Question: I'm trying to build a dynamic filled table. I've got that, but my problem is that the added cells doesn't match the width of the header-cols.

How can I achieve this?
layout.xml
'''
<?xml version="1.0" encoding="utf-8"?>
<ScrollView xmlns:android="http://schemas.android.com/apk/res/android"
android:layout_width="fill_parent"
android:layout_height="fill_parent"
android:layout_alignParentLeft="true"
android:layout_alignParentTop="true"
android:orientation="horizontal" >
<RelativeLayout
android:layout_width="fill_parent"
android:layout_height="wrap_content"
android:orientation="vertical" >
<TextView
android:id="@+id/txtError"
android:layout_width="fill_parent"
android:layout_height="fill_parent"
android:layout_alignParentTop="true"
android:layout_centerHorizontal="true"
android:gravity="center"
android:textSize="25sp" />
<TableLayout
android:id="@+id/timelineTable"
android:layout_width="fill_parent"
android:layout_height="wrap_content"
android:layout_below="@id/txtError"
android:layout_centerHorizontal="true"
android:layout_marginTop="5dp"
android:background="#000000" >
<TableRow
android:layout_width="fill_parent"
android:layout_height="wrap_content"
android:layout_margin="0.5dp"
android:background="@android:color/black"
android:textAlignment="center" >
<TextView
android:id="@+id/txtHeaderDate"
android:layout_width="0dp"
android:layout_height="wrap_content"
android:layout_weight=".20"
android:background="@drawable/cell_shape"
android:gravity="center"
android:padding="5dp"
android:text="@string/TimelineHeaderDate"
android:textSize="20sp"
android:textStyle="bold" />
<TextView
android:id="@+id/txtHeaderType"
android:layout_width="0dp"
android:layout_height="wrap_content"
android:layout_weight=".20"
android:background="@drawable/cell_shape"
android:gravity="center"
android:padding="5dp"
android:text="@string/TimelineHeaderType"
android:textSize="20sp"
android:textStyle="bold" />
<TextView
android:id="@+id/txtHeaderValue"
android:layout_width="0dp"
android:layout_height="wrap_content"
android:layout_weight=".20"
android:background="@drawable/cell_shape"
android:gravity="center"
android:padding="5dp"
android:text="@string/TimelineHeaderValue"
android:textSize="20sp"
android:textStyle="bold" />
<TextView
android:id="@+id/txtHeaderUnit"
android:layout_width="0dp"
android:layout_height="wrap_content"
android:layout_weight=".15"
android:background="@drawable/cell_shape"
android:gravity="center"
android:padding="5dp"
android:text="@string/TimelineHeaderUnit"
android:textSize="20sp"
android:textStyle="bold" />
<TextView
android:id="@+id/txtHeaderComment"
android:layout_width="0dp"
android:layout_height="wrap_content"
android:layout_weight=".25"
android:background="@drawable/cell_shape"
android:gravity="center"
android:padding="5dp"
android:text="@string/TimelineHeaderComment"
android:textSize="20sp"
android:textStyle="bold" />
</TableRow>
</TableLayout>
</RelativeLayout>
</ScrollView>
'''
Dynamic adding:
'''
private void printTimeline() {
Log.d(CLASSTAG, "printTimeline");
TableLayout timelineTable = (TableLayout) ParentActivity.findViewById(R.id.timelineTable);
Log.d(CLASSTAG, "we have: " + this.timelineEvents.size() + " events to add");
for (PlantEvent event : this.timelineEvents) {
TableRow tr = new TableRow(ParentActivity);
LayoutParams lp = new LayoutParams(LayoutParams.MATCH_PARENT, LayoutParams.MATCH_PARENT);
tr.setLayoutParams(lp);
for (int j = 1; j <= 5; j++) {
String text = "";
switch (j) {
case 1:
text = TimeHelper.convertTime(event.getDate().getTime());
break;
case 2:
text = event.getType();
break;
case 3:
text = (event.getDetails().get("Value") != null) ? event
.getDetails().get("Value") : "";
break;
case 4:
text = (event.getDetails().get("Unit") != null) ? event
.getDetails().get("Unit") : "";
break;
case 5:
text = (event.getDetails().get("comment") != null) ? event
.getDetails().get("comment") : "";
break;
}
TextView txtField = new TextView(ParentActivity);
txtField.setText(text);
txtField.setBackgroundColor(Color.GRAY);
txtField.setGravity(Gravity.CENTER);
tr.addView(txtField);
txtField.setLayoutParams(lp);
}
timelineTable.addView(tr);
}
}
'''
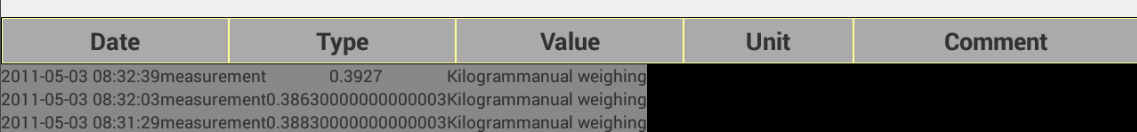
Answer: Try This:
'''
private void printTimeline() {
Log.d(CLASSTAG, "printTimeline");
TableLayout timelineTable = (TableLayout) ParentActivity.findViewById(R.id.timelineTable);
Log.d(CLASSTAG, "we have: " + this.timelineEvents.size() + " events to add");
for (PlantEvent event : this.timelineEvents) {
TableRow tr = new TableRow(ParentActivity);
LayoutParams lp = new LayoutParams(LayoutParams.MATCH_PARENT, LayoutParams.MATCH_PARENT);
tr.setLayoutParams(lp);
float []weights = {0.2f, 0.2f, 0.2f, 0.15f, 0.25f};
Display display = getWindowManager().getDefaultDisplay();
int width = display.getWidth(); // deprecated
for (int j = 1; j <= 5; j++) {
String text = "";
switch (j) {
case 1:
text = TimeHelper.convertTime(event.getDate().getTime());
break;
case 2:
text = event.getType();
break;
case 3:
text = (event.getDetails().get("Value") != null) ? event
.getDetails().get("Value") : "";
break;
case 4:
text = (event.getDetails().get("Unit") != null) ? event
.getDetails().get("Unit") : "";
break;
case 5:
text = (event.getDetails().get("comment") != null) ? event
.getDetails().get("comment") : "";
break;
}
TextView txtField = new TextView(ParentActivity);
txtField.setText(text);
txtField.setBackgroundColor(Color.GRAY);
txtField.setGravity(Gravity.CENTER);
TableRow.LayoutParams tlp = new TableRow.LayoutParams((int)(weights[j-1] * width), TableRow.LayoutParams.WRAP_CONTENT);
txtField.setLayoutParams(tlp);
tr.addView(txtField);
}
timelineTable.addView(tr);
}
}
'''